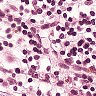
Metastatic tissue present: no